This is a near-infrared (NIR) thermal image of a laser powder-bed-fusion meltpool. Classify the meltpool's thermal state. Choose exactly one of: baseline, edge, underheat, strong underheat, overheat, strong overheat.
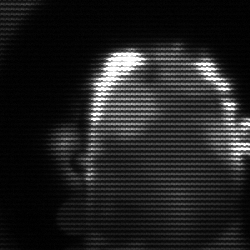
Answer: baseline